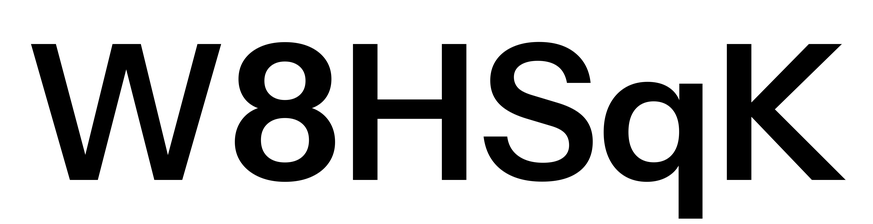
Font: InstrumentSans_SemiBold